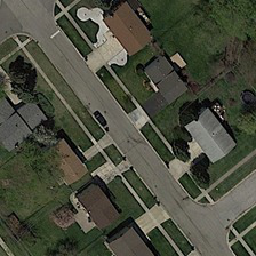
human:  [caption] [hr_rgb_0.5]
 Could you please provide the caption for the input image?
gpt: This area is a residential luxury villa.

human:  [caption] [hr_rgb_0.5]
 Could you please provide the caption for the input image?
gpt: This is a luxury villa residential area.

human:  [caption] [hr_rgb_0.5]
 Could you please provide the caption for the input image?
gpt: This area is luxurious villa residential area.

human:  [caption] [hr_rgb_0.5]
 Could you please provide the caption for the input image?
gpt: This is the residential area of a luxury villa.

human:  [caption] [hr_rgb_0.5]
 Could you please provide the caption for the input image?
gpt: This area is a luxury residential area.